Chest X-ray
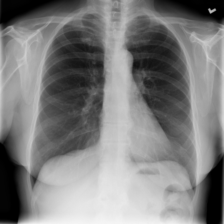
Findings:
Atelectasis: negative
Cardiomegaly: negative
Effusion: negative
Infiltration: negative
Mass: negative
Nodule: negative
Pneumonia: negative
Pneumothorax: negative
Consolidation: negative
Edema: negative
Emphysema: negative
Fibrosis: negative
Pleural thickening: negative
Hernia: negative